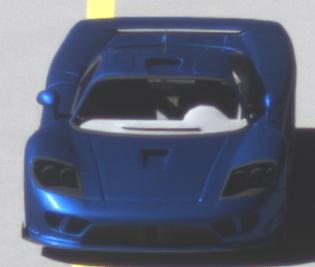
Make: Saleen
Model: S7
Detailed model: -
Model produced from: 2000
Model produced until: 2008
Doors: 2
Color: blue
Road condition: dry road
Daytime: midday
Contrast: high contrast